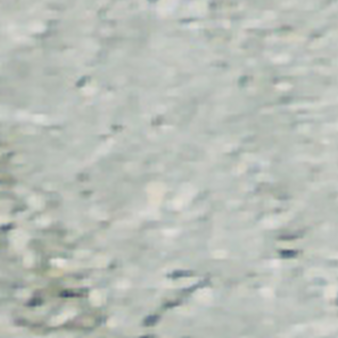
Label: other